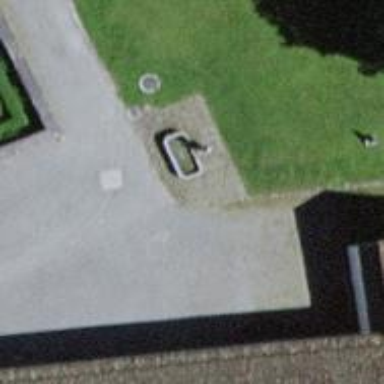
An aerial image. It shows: Beautiful fountain.